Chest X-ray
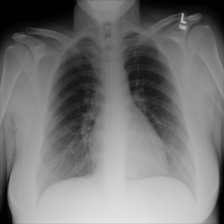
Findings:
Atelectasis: negative
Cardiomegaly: negative
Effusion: negative
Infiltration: negative
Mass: negative
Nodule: negative
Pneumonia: negative
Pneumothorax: negative
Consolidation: negative
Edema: negative
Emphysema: negative
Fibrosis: negative
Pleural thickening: negative
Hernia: negative